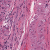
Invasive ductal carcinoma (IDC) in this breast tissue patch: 1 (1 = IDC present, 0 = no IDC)